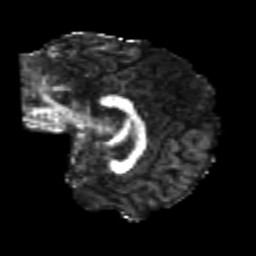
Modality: FA
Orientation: sagittal
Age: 20
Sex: female
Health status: healthy
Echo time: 0.074 s